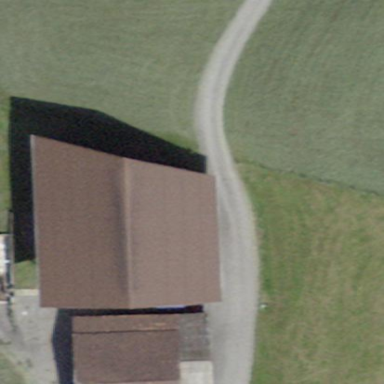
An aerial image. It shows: Rural barn.